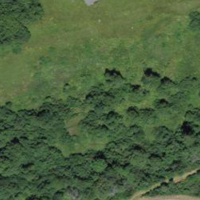
EUNIS habitat code: 26
Species observed at this site:
Senecio ovatus